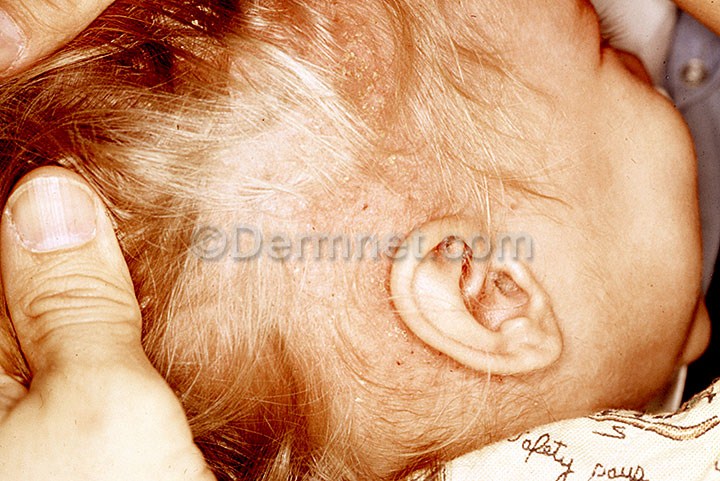
Disease: Systemic Disease